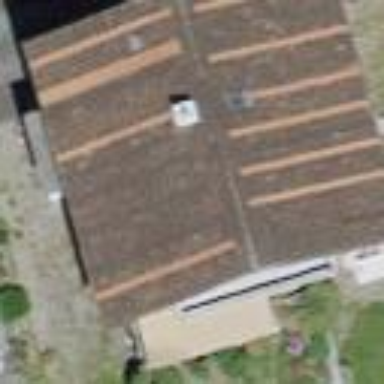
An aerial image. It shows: Detached building with gabled roof.